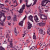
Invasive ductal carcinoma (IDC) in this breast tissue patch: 1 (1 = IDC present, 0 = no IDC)